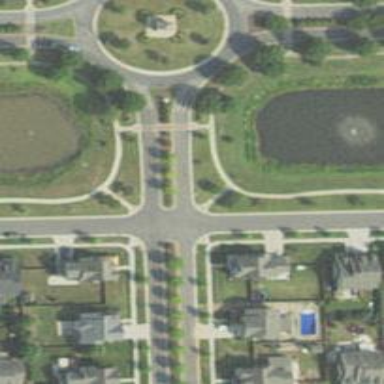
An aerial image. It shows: Unmarked crossing on footway.